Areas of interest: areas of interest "Santai County Smart Valley Intelligent Manufacturing Industrial Park"
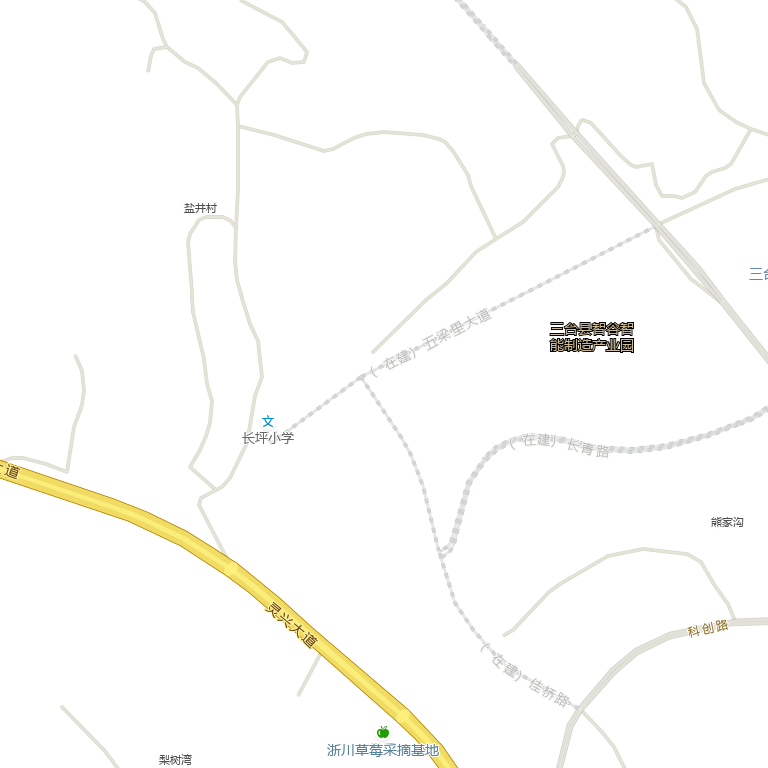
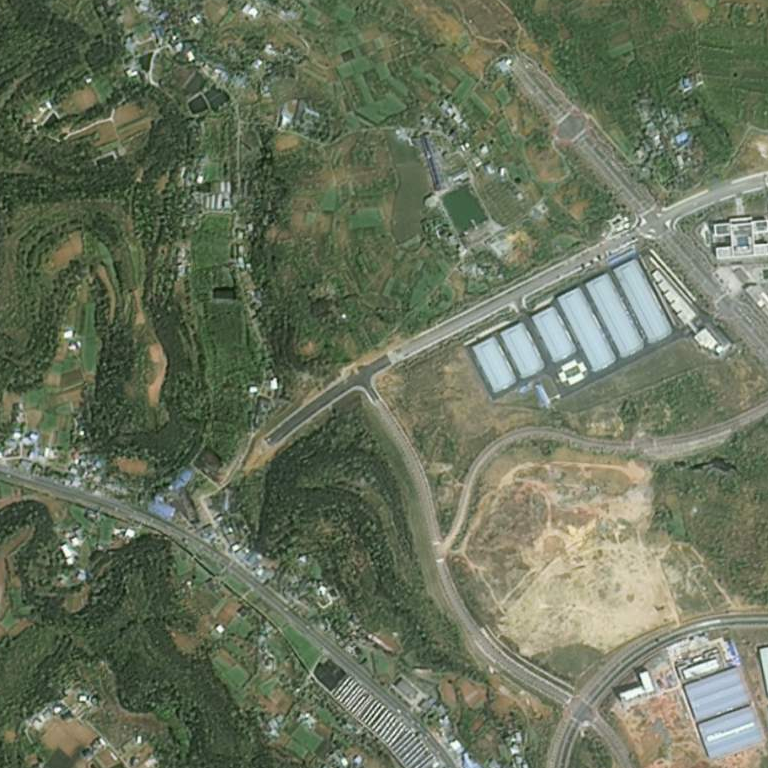